Question: Very odd issue. When trying to register a new user on the server, the server will post back messages such as "OK" and "usernameTaken". Upon comparing this returned string with another string (to perform an action based on the returned value), the compare isn't working.
'''
Dim backupX As New CBackup
backupX.startSocket("127.0.0.1", 8888)
Dim str1 As String = backupX.registerUser("user1", "testpass")
Dim str2 As String = "usernameTaken"
If String.Equals(str1, str2) Then
MsgBox("Strings are Equal() ")
Else
MsgBox("Strings are not Equal() - " & str1 & " vs " & str2)
End If
'''
This results in:

So what this shows is that even though the strings equal, it sais they aren't. And the MsgBox should be saying 'Strings are not Equal() - usernameTaken vs usernameTaken', it left the 'vs usernameTaken' part out completely.
What's going on here?
function:
'''
Public Function registerUser(ByVal name As String, ByVal password As String) As String
Dim md5 As New CMD5
If name.Contains(",") Then
Return "0-commaInName"
Else
Return SocketSendAndReceiveMSG("registerUser," & name & "," & md5.GenerateStringHash(password))
End If
End Function
'''
function:
'''
Private Function SocketSendAndReceiveMSG(ByVal msg As String) As String
Return socket.sendAndReceiveMSG(msg)
End Function
'''
function:
'''
Public Function sendAndReceiveMSG(ByVal msg As String) As String
Dim serverStream As NetworkStream = clientSocket.GetStream()
sendMSG(msg & "$", serverStream)
Return receiveMSG(serverStream)
End Function
'''
'''
Public Function receiveMSG(ByVal serverStream As NetworkStream) As String
Dim inStream(10024) As Byte
Dim buffSize As Integer = clientSocket.ReceiveBufferSize
serverStream.Read(inStream, 0, buffSize)
Dim returndata As String = System.Text.Encoding.ASCII.GetString(inStream)
Form1.msg("Data from Server : " & returndata)
Return returndata
End Function
'''
Looks to be like the socket code is working just fine.. each Function returns the corresponding Functions' Return value (registerUser -> SocketSendAndReceiveMSG -> sendAndReceiveMSG -> receiveMSG). I don't see how this could be messing the 'str1' string variable up like this..
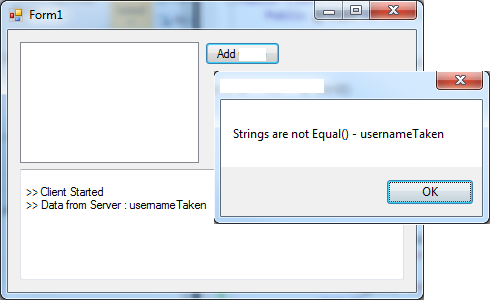
Answer: Set a breakpoint on the line 'If String.Equals(str1, str2) Then' and inspect both strings. Are they of the same length? Is the program stopping at your breakpoint or is another code part running?